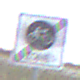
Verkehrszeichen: EndeFahrradzone
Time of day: MorningAfternoon
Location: Outdoor (Suburban)
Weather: Overcast
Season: NotSpecified
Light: Natural